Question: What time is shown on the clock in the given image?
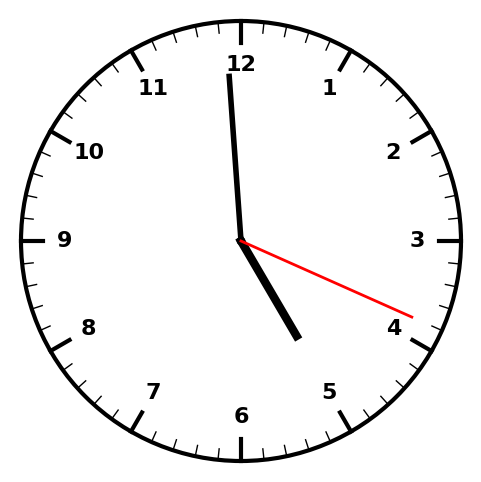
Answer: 04:59:19